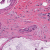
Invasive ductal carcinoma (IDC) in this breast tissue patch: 1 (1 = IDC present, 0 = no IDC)